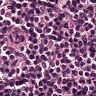
Metastatic tissue present: no